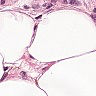
Metastatic tissue present: no